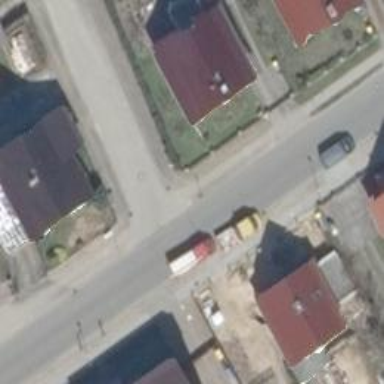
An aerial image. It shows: Residential road with asphalt surface. There are sidewalks on both sides and cycle track on the right side.